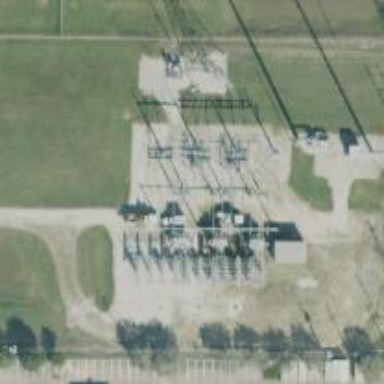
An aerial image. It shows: Switch for power supply.